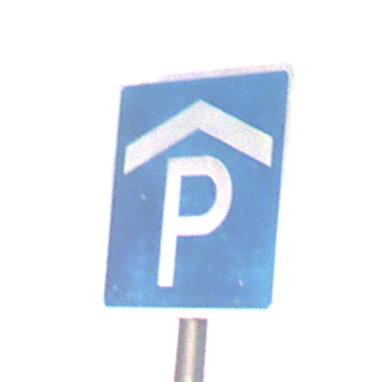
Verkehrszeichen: Parkhaus
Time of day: SunriseSunset
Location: Outdoor (Nature)
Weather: Clear
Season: NotSpecified
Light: Natural